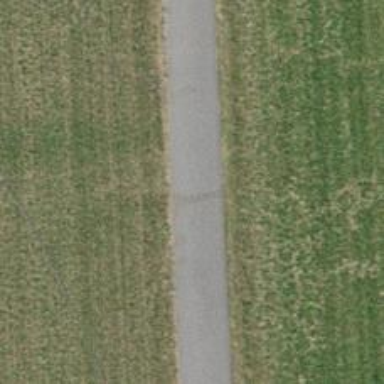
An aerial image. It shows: Unclassified road.